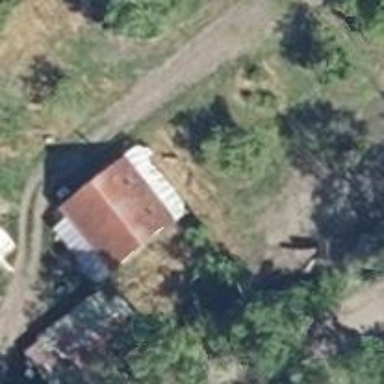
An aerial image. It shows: Farm building.